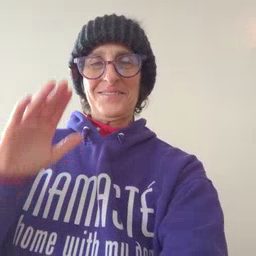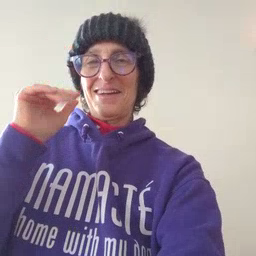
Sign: bye